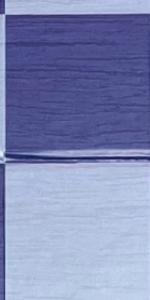
Label: Empty